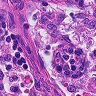
Metastatic tissue present: no